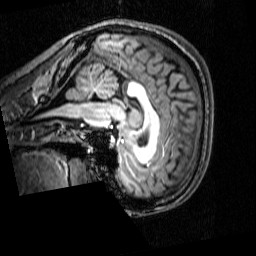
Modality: T1w
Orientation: sagittal